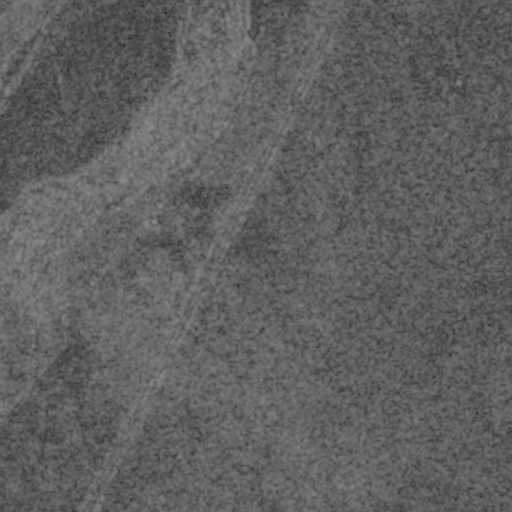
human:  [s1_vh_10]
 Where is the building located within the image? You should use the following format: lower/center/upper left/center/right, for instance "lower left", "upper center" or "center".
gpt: The building is located in the center left of the image.
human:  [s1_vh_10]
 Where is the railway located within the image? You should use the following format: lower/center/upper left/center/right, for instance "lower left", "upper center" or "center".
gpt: The railway is located in the upper left of the image.
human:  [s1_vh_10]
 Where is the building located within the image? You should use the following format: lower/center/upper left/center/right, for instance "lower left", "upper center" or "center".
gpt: The building is located in the center left of the image.
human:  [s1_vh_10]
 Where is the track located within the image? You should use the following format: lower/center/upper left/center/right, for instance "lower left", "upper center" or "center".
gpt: There is no track in the image.

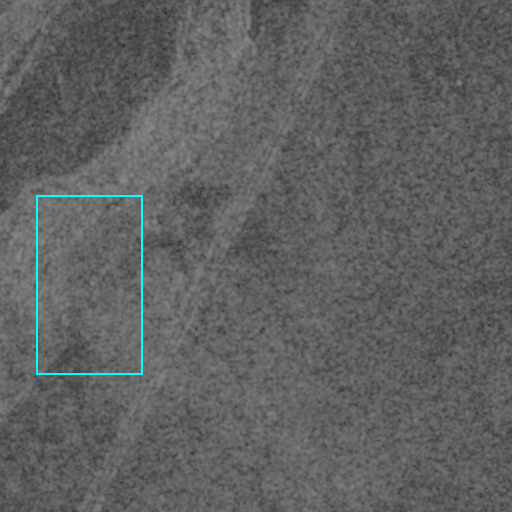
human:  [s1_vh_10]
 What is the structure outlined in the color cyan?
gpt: The structure outlined in cyan is a crop field.
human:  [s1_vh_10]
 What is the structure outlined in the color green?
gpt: There is no green outline.